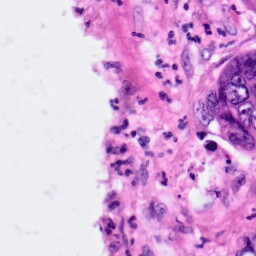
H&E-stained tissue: Pancreatic